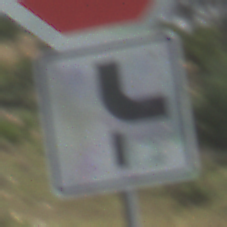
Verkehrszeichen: VerlaufVorfahrtsstrasse10
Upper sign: Stop
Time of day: Midday
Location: Outdoor (Nature)
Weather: PartlyCloudy
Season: Autumn
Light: Natural